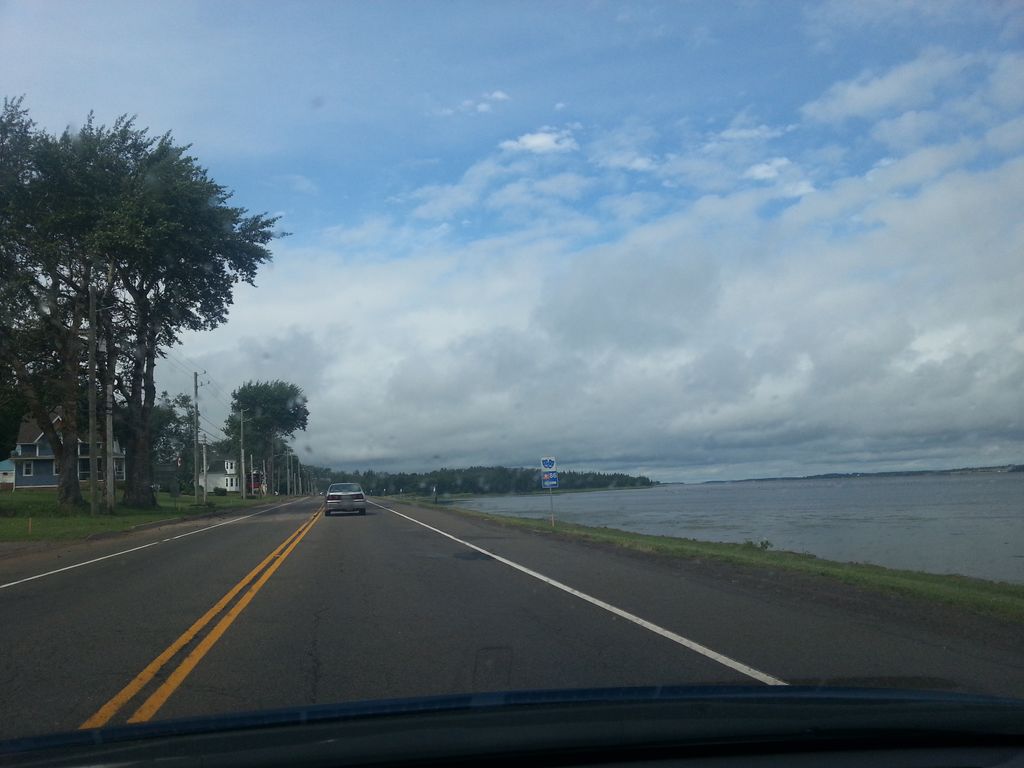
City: charlottetown